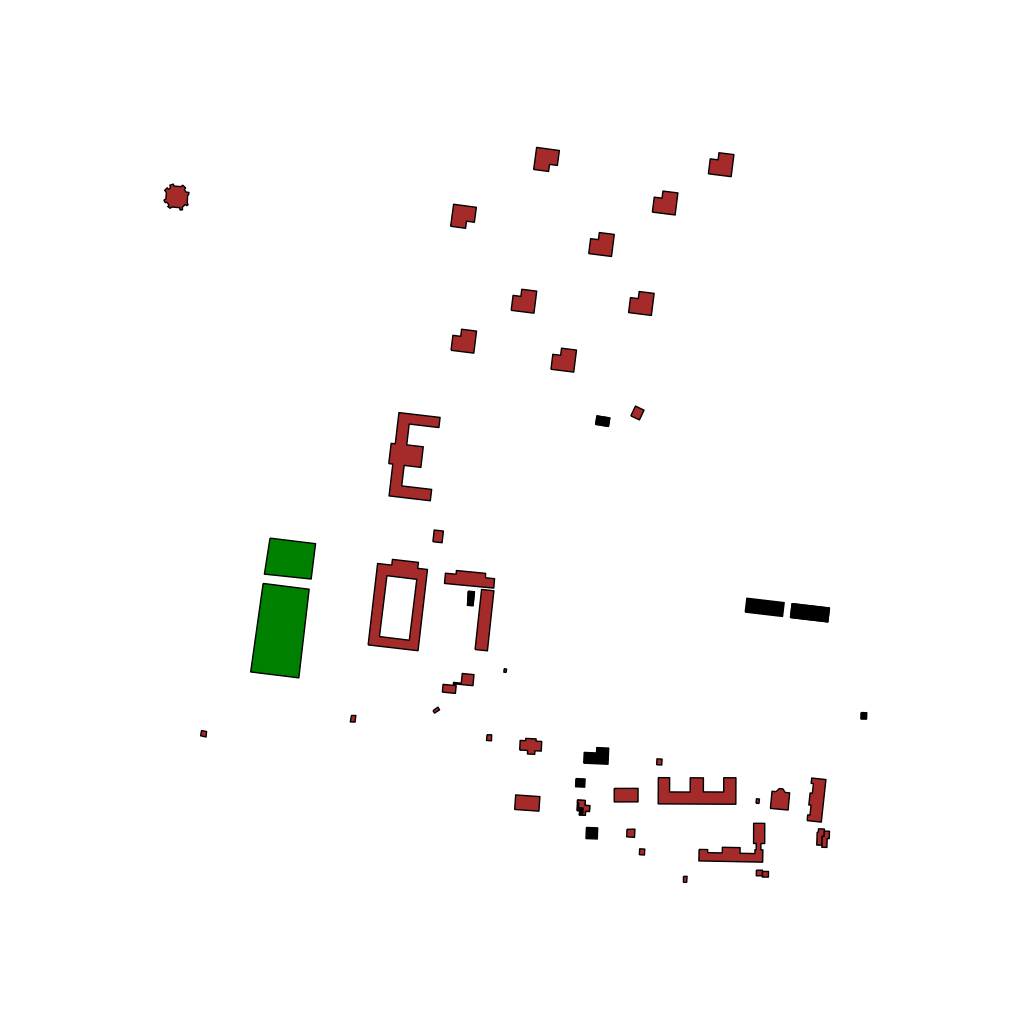
Tags: overhead vector_map, industrial, recreation, residential, special, individual_rise, low_rise, density_1, Building, Facility, Park, 1.0 km²